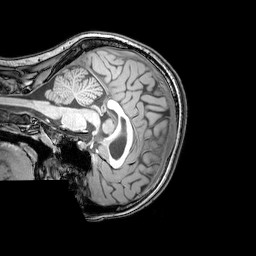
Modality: T1w
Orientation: sagittal
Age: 22
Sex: female
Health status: healthy
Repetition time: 0.081 s
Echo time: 0.037 s